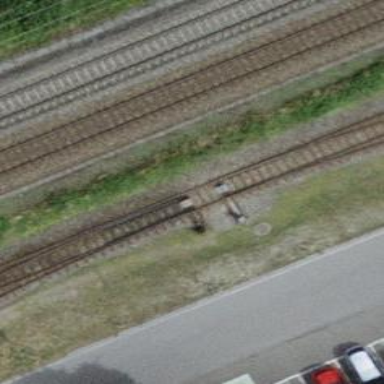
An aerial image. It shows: Siding railway track with one set of rails.